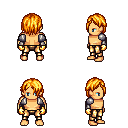
a pixel art fantasy rpg character, male body template, human, tanned skin, steel arm armor, gold greaves, light blonde bangs hairstyle, gold gloves, four views (front, back, left, right), 2x2 character sprite sheet, small pixel art, hard edges, no anti-aliasing